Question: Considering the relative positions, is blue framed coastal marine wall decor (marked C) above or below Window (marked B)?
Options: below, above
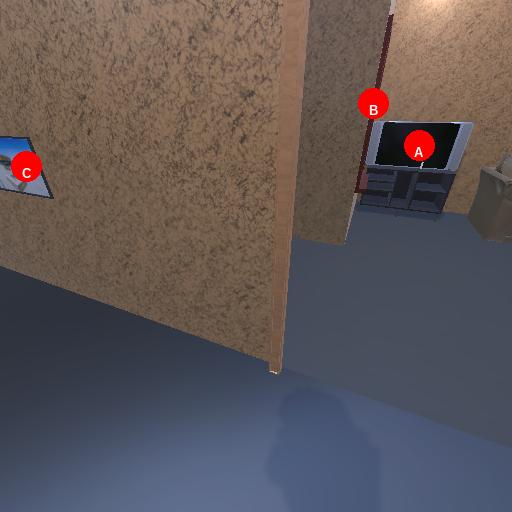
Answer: below